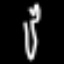
Label: fork